Question: So what I am trying to produce is something like this:

Except, I do not want duplicates, when there is more than one sign, it becomes duplicated as well as re creating the "C" list view header. My SQL query is creating a column known as first_char which is holding the first character of one of the other columns.......below is my code:
'''
<?php foreach ($data as $name=>$signs): ?>
<!-- If name is not empty, create the header -->
<?php if (isset($name) && !empty($signs)): ?>
<div data-role='collapsible-set' data-theme='d'>
<h2>Username:&nbsp;<strong id="headerName"><?=$name?></strong></h2>
<?php endif; ?>
<?php endforeach; ?>
<!-- for every sign, take the first char and create a list view -->
<?php foreach ($signs as $char):
$current_char = '';
if ($char['first_char'] != $current_char){
$current_char = $char['first_char'];
echo '<ul data-role="listview" data-dividertheme="d" style="margin-top: 0;"><li data-role="list-divider">'.$current_char.'</li></ul><br>';
}
foreach ($signs as $sign):
if($current_char == $sign['first_char'] and !empty($signs)):
?>
<div data-role='collapsible' data-collapsed='true' data-icon='arrow-l'>
<h3><?=$sign['sign_name']?></h3>
<div class='ui-grid-a'>
<div class="ui-block-a">
<div class="ui-bar ui-bar-d" style="height:25px;">
<strong>Last Seen:</strong><strong id="text"><?=$sign['last_connected']?></strong>
</div>
</div>
<div class="ui-block-a">
<div class="ui-bar ui-bar-d" style="height:25px;">
<strong>Resolution:</strong><strong id="text"><?=$sign['resolution_x'].'x'.$sign['resolution_y']?></strong>
</div>
</div>
<div class="ui-block-a">
<div class="ui-bar ui-bar-d" style="height:25px;">
<strong>Group Name:</strong><strong id="text"><?=$sign['group_name']?></strong>
</div>
</div>
<div class="ui-block-a">
<div class="ui-bar ui-bar-d" style="height:25px;">
<strong>Sign Number:</strong><strong id="text"><?=$sign['sign_id']?></strong>
</div>
</div>
</div>
</div>
<?php endif; ?>
<?php endforeach; ?>
<?php endforeach; ?>
'''
Thanks in advance
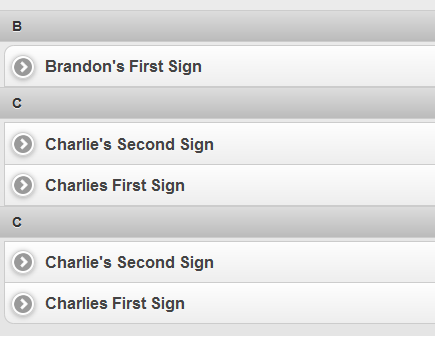
Answer: This fixes the previous error and gets rid of the duplication. $current_char needed to be outside the foreach loop, and removed the 2nd foreach.
'''
<?php $current_char = '';?>
<?php foreach ($signs as $sign):?>
<?php
if ($sign['first_char'] != $current_char){
$current_char = $sign['first_char'];
echo '<ul data-role="listview" data-dividertheme="b" style="margin-top: 0;padding-top: 3px;"><li data-role="list-divider">'.$current_char.'</li></ul><br>';
}
?>
'''
The query used above for SQL was this:
'''
SELECT
user.username,
groups.group_id, groups.group_name,
sign.last_connected, sign.sign_id, sign.sign_name, sign.resolution_x, sign.resolution_y, LEFT(sign.sign_name, 1) AS first_char
FROM
user
LEFT JOIN(
groups, sign
)ON(
user.user_id = groups.userID AND
groups.group_id = sign.groupID
)
WHERE
username = ? AND
UPPER(sign.sign_name) BETWEEN "A" AND "Z"
OR sign.sign_name BETWEEN "0" AND "9" ORDER BY sign.sign_name
'''